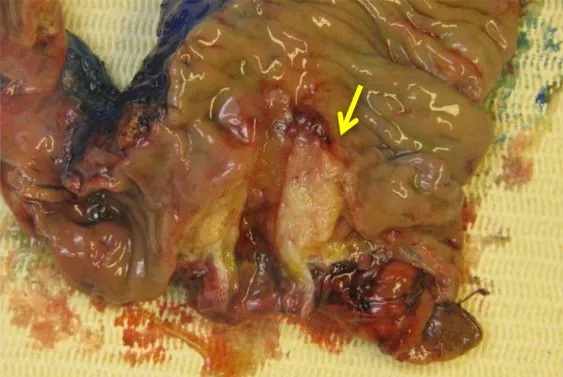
Resection specimen with the yellow arrow pointing to the tumor in the common bile duct.
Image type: medical_photograph (other_medical_photograph)